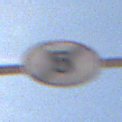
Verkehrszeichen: EndeGeschwindigkeit5
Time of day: Midday
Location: Outdoor (Nature)
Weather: Clear
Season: NotSpecified
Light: Natural